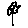
Label: flower